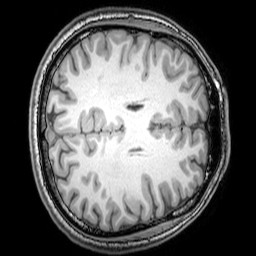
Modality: T1w
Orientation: axial
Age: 25
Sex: male
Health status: healthy
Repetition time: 0.081 s
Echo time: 0.037 s